Question: I had download and install SUPEE-5344 and SUPEE-1533 magento patches in my site when i got 1st remainder in admin panel. After installing i marked the notification as marked . After few days a got another notification regarding the same issue.Why these notification notifications are coming after the installation.
Is this because of any error in installation ? HOw can i check patches are installed successfully
thanks in advance
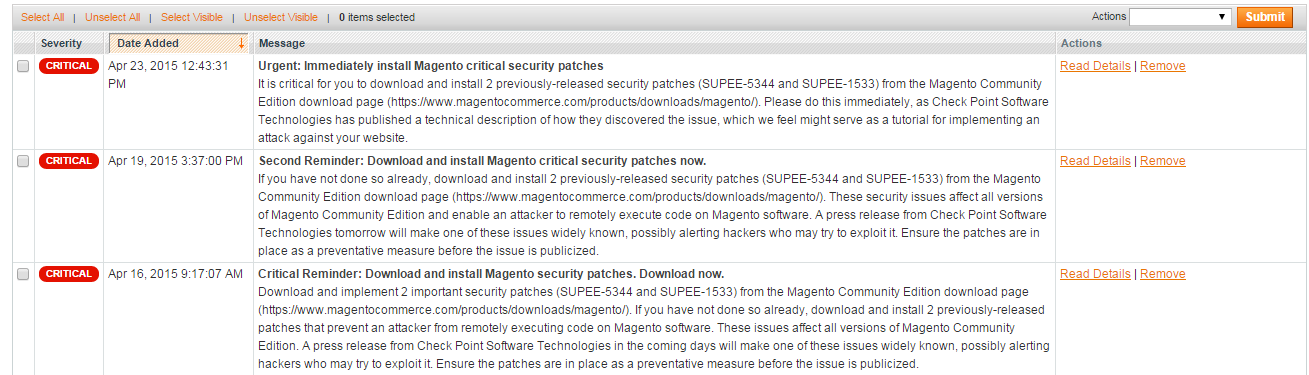
Answer: This answer explains where you can check to see if the patch is applied within your magento install: <URL>
You can check if your store is still vulnerable here: <URL>
As for the messages, they'll keep coming even with the patches installed, just mark as read.